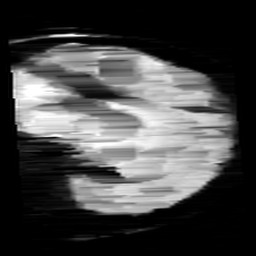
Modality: minIP
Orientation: sagittal
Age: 9
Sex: male
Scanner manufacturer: siemens
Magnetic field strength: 3 T
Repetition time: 0.027 s
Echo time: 0.02 s